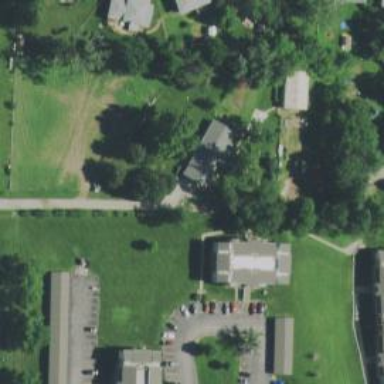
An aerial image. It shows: Driveway leading to service road.